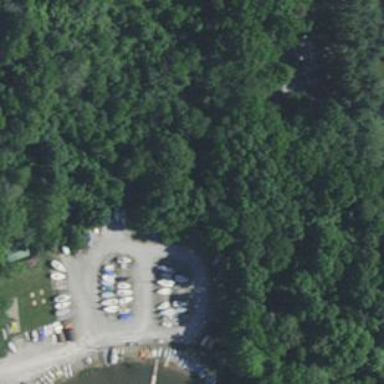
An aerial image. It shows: Boatyard along the waterway.